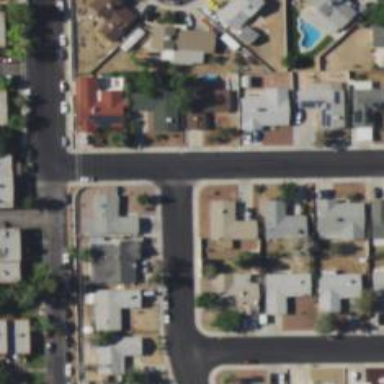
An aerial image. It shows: Residential road.